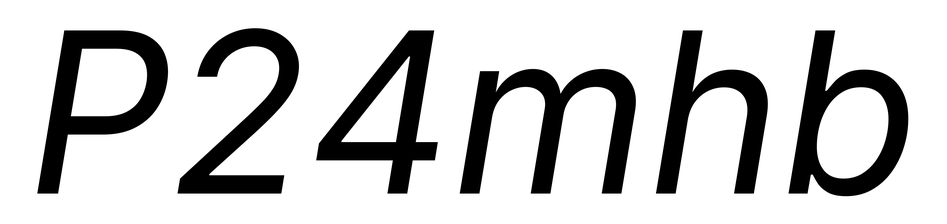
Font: Inter-Italic_Italic